Question: I am making a simple web app. In one part of it, I have:
'''
<ul class="sortable list-group">
<li id="firstTag" class="tags list-group-item">
<span id="present-count" class="badge"></span>
</li>
'''
I have to access both the li element with id="firstTag" and the span element with id="present-count".
Anyhow, I am able to access only one, if I remove the id="firstTag", I am easily able to acess the span, anyhow, in presence of it, js gives the error: "cannot set property "innerHTML" of null" for the statement:
'''
document.getElementById("present-count").innerHTML = something;
'''
EDIT:
Both are being called in window.onload function with "firstTag" called before "present-count". See this fiddle: <URL>
This is what I want the output to look like:

where both the "Present" text and the number can be changed.(I am using bootstrap).
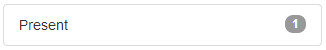
Answer: If you are just trying to put some text before the 'present-count' span, then just add another span and target that instead of the wrapping 'li':
'''
<ul class="sortable list-group">
<li id="firstTag" class="tags list-group-item">
<span id="another-tag"></span>
<span id="present-count" class="badge"></span>
</li>
document.getElementById("another-tag").innerHTML = "some text";
document.getElementById("present-count").innerHTML = "some more text";
'''